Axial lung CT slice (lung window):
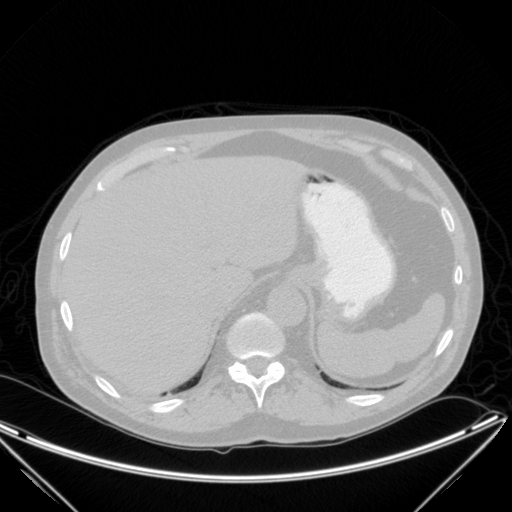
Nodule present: no